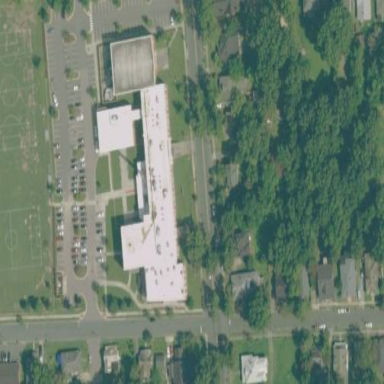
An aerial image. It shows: School.